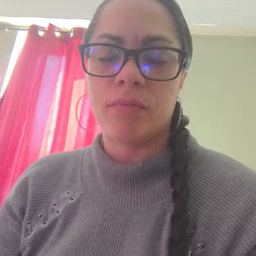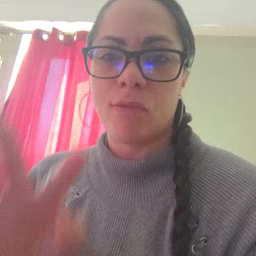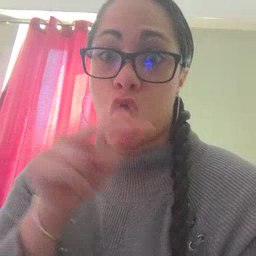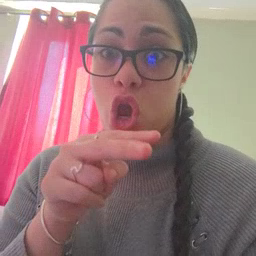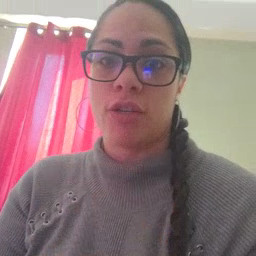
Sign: look